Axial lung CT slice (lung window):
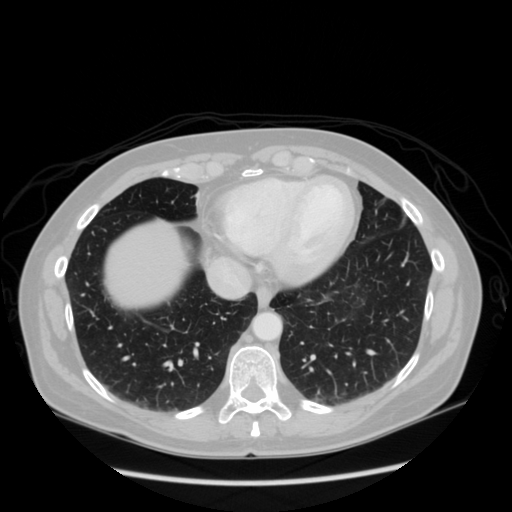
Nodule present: no